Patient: sex F, age 58
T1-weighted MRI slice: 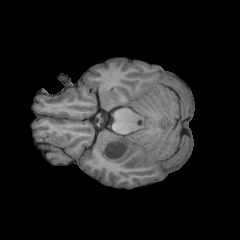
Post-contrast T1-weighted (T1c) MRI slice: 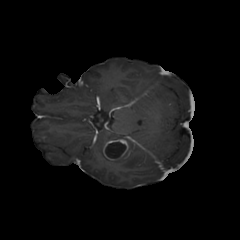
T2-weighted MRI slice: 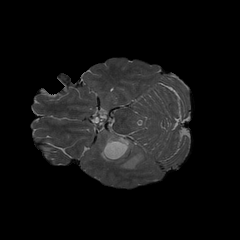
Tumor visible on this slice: yes
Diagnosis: Glioblastoma, IDH-wildtype
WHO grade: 4